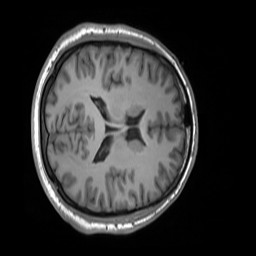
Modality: T1w
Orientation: axial
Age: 29
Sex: male
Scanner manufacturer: siemens
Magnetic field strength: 3 T
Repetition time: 1.55 s
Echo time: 0.00234 s